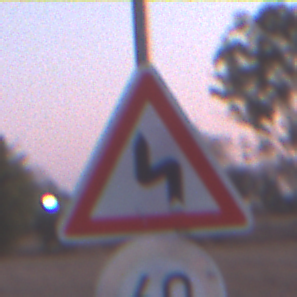
Verkehrszeichen: DoppelkurveZunaechstLinks
Zusatzzeichen unten: Geschwindigkeit60
Umgebung: Outdoor, Nature
Tageszeit: SunriseSunset
Wetter: Clear
Licht: Natural
Jahreszeit: NotSpecified
Kontrast: LowContrast